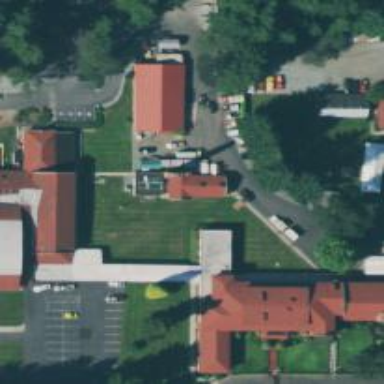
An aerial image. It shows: Historic school.